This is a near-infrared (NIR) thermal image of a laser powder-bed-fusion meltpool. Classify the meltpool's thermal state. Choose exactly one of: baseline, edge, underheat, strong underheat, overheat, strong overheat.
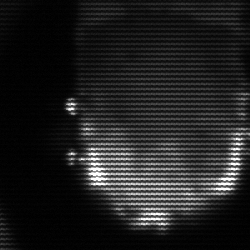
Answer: baseline